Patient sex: M
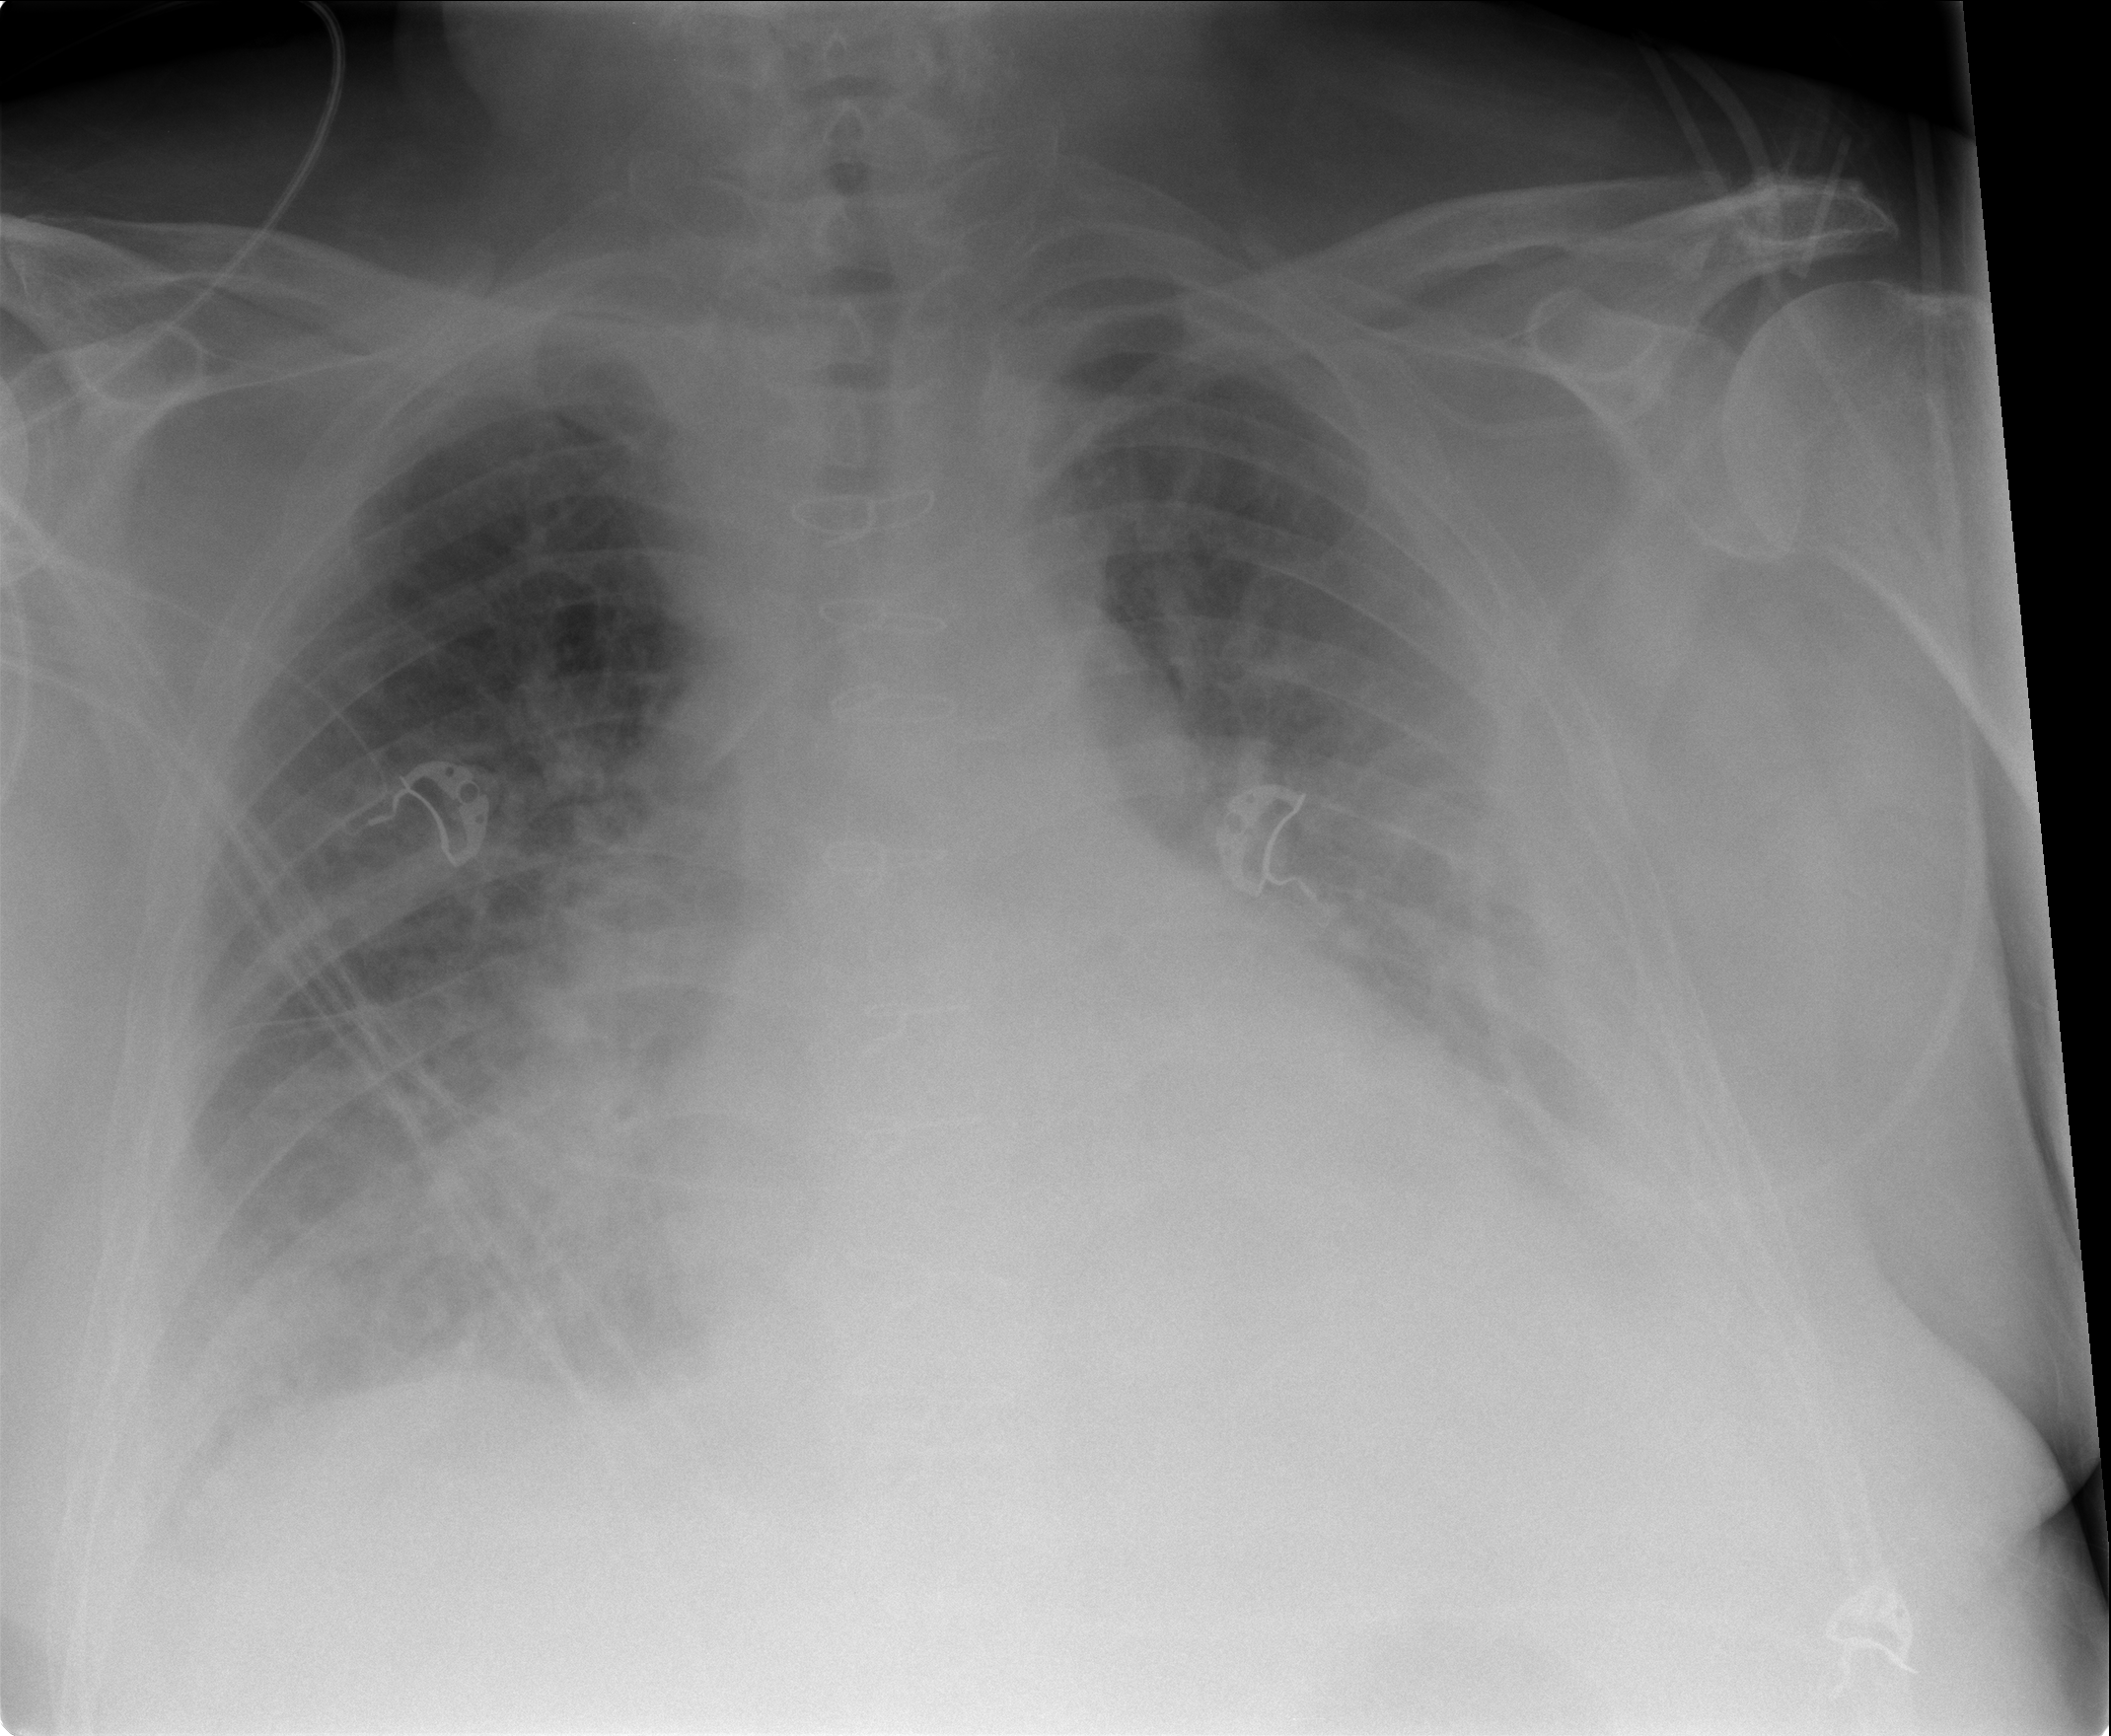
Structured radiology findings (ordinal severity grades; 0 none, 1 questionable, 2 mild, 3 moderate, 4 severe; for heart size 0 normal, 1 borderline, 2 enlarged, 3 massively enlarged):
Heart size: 2
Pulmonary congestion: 3
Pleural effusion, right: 2
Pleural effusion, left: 2
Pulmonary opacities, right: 3
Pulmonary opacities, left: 2
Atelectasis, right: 3
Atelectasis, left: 2